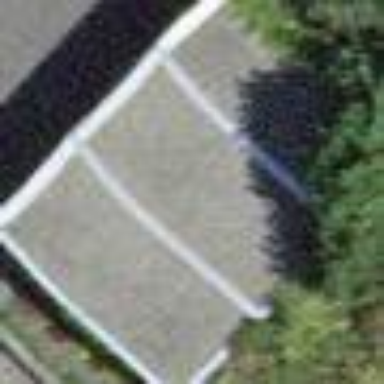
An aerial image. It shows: Garage building.